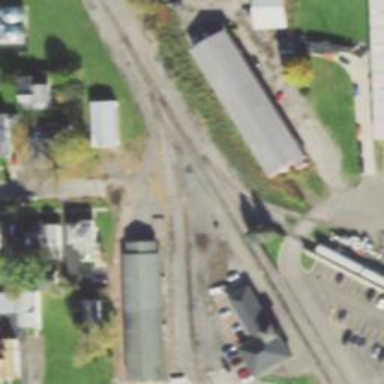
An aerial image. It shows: Rail spur service.